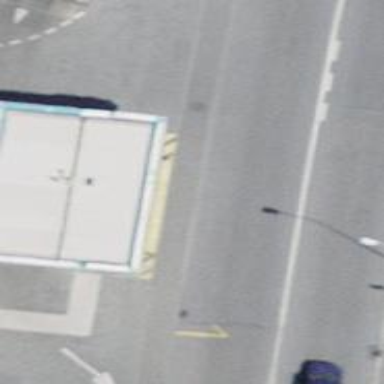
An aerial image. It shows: Bus stop with platform for public transport.